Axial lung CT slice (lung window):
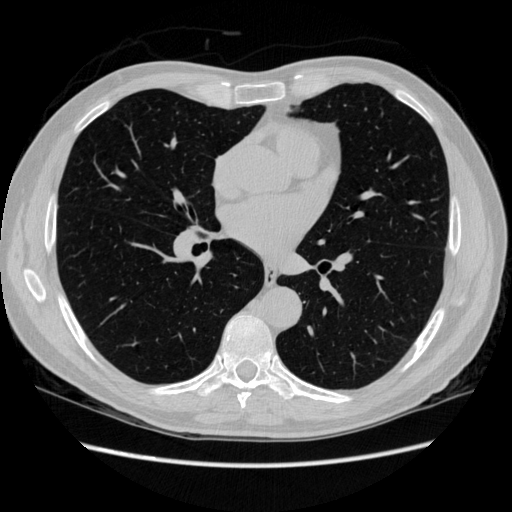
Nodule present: no